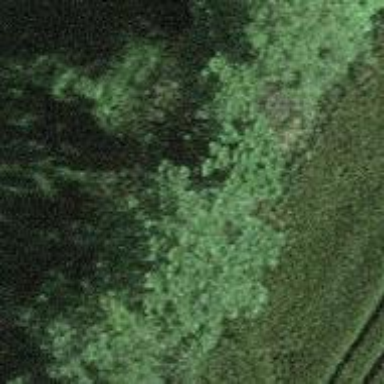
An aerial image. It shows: Single tag "natural: tree."